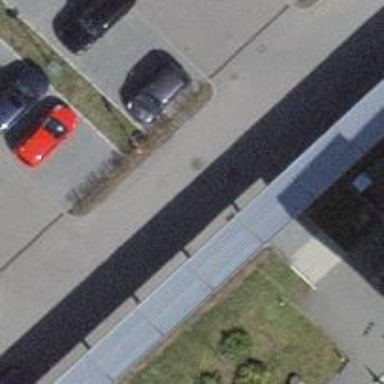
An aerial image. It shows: Parking aisle designated as service road.